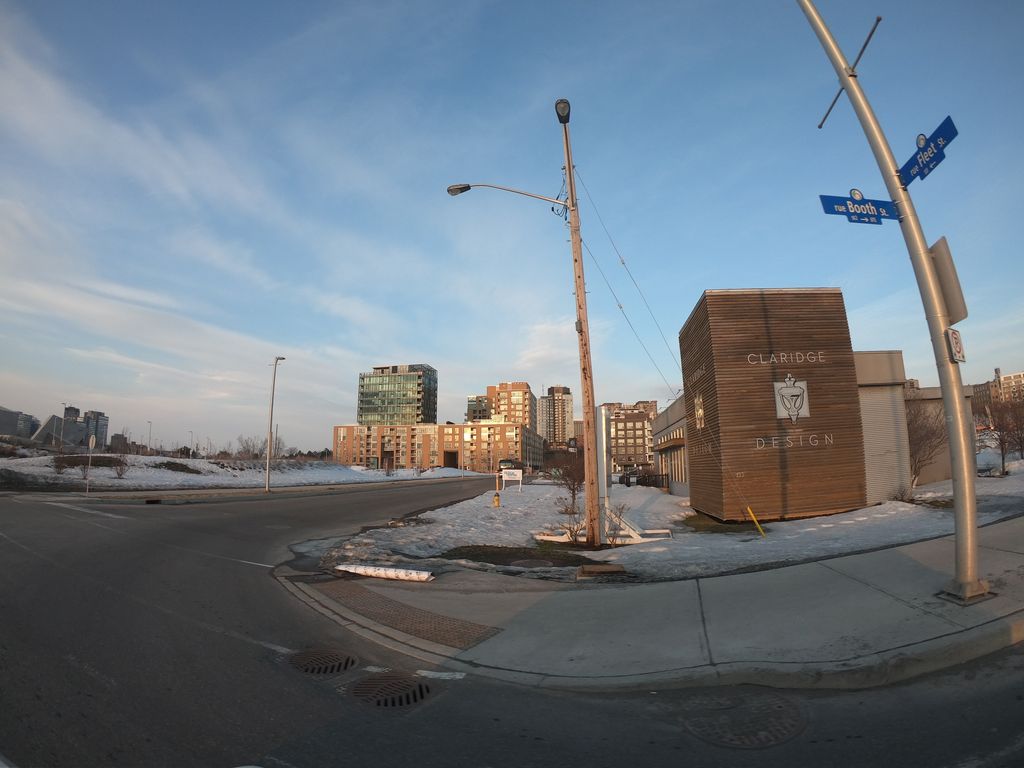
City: ottawa-gatineau